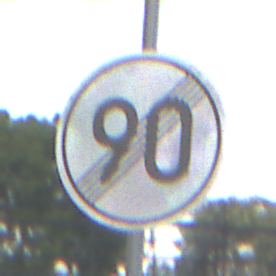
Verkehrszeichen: EndeGeschwindigkeit90
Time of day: MorningAfternoon
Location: Outdoor (RoadRail)
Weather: PartlyCloudy
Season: NotSpecified
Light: Natural